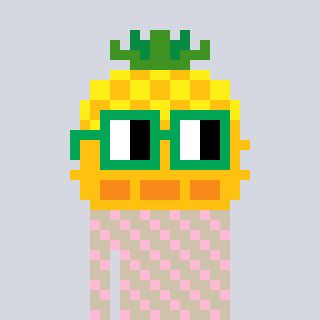
a pixel art character with square green glasses, a pineapple-shaped head and a bege-colored body on a cool background